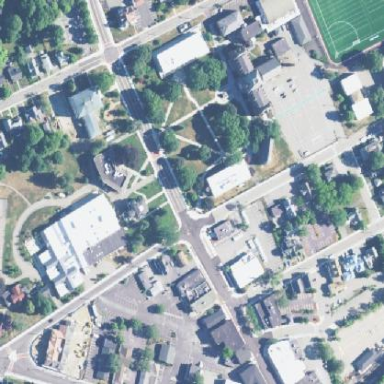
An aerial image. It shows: College or university.